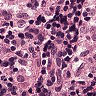
Metastatic tissue present: no